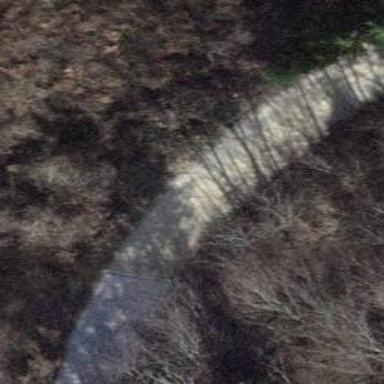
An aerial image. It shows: Unclassified road with gravel surface.